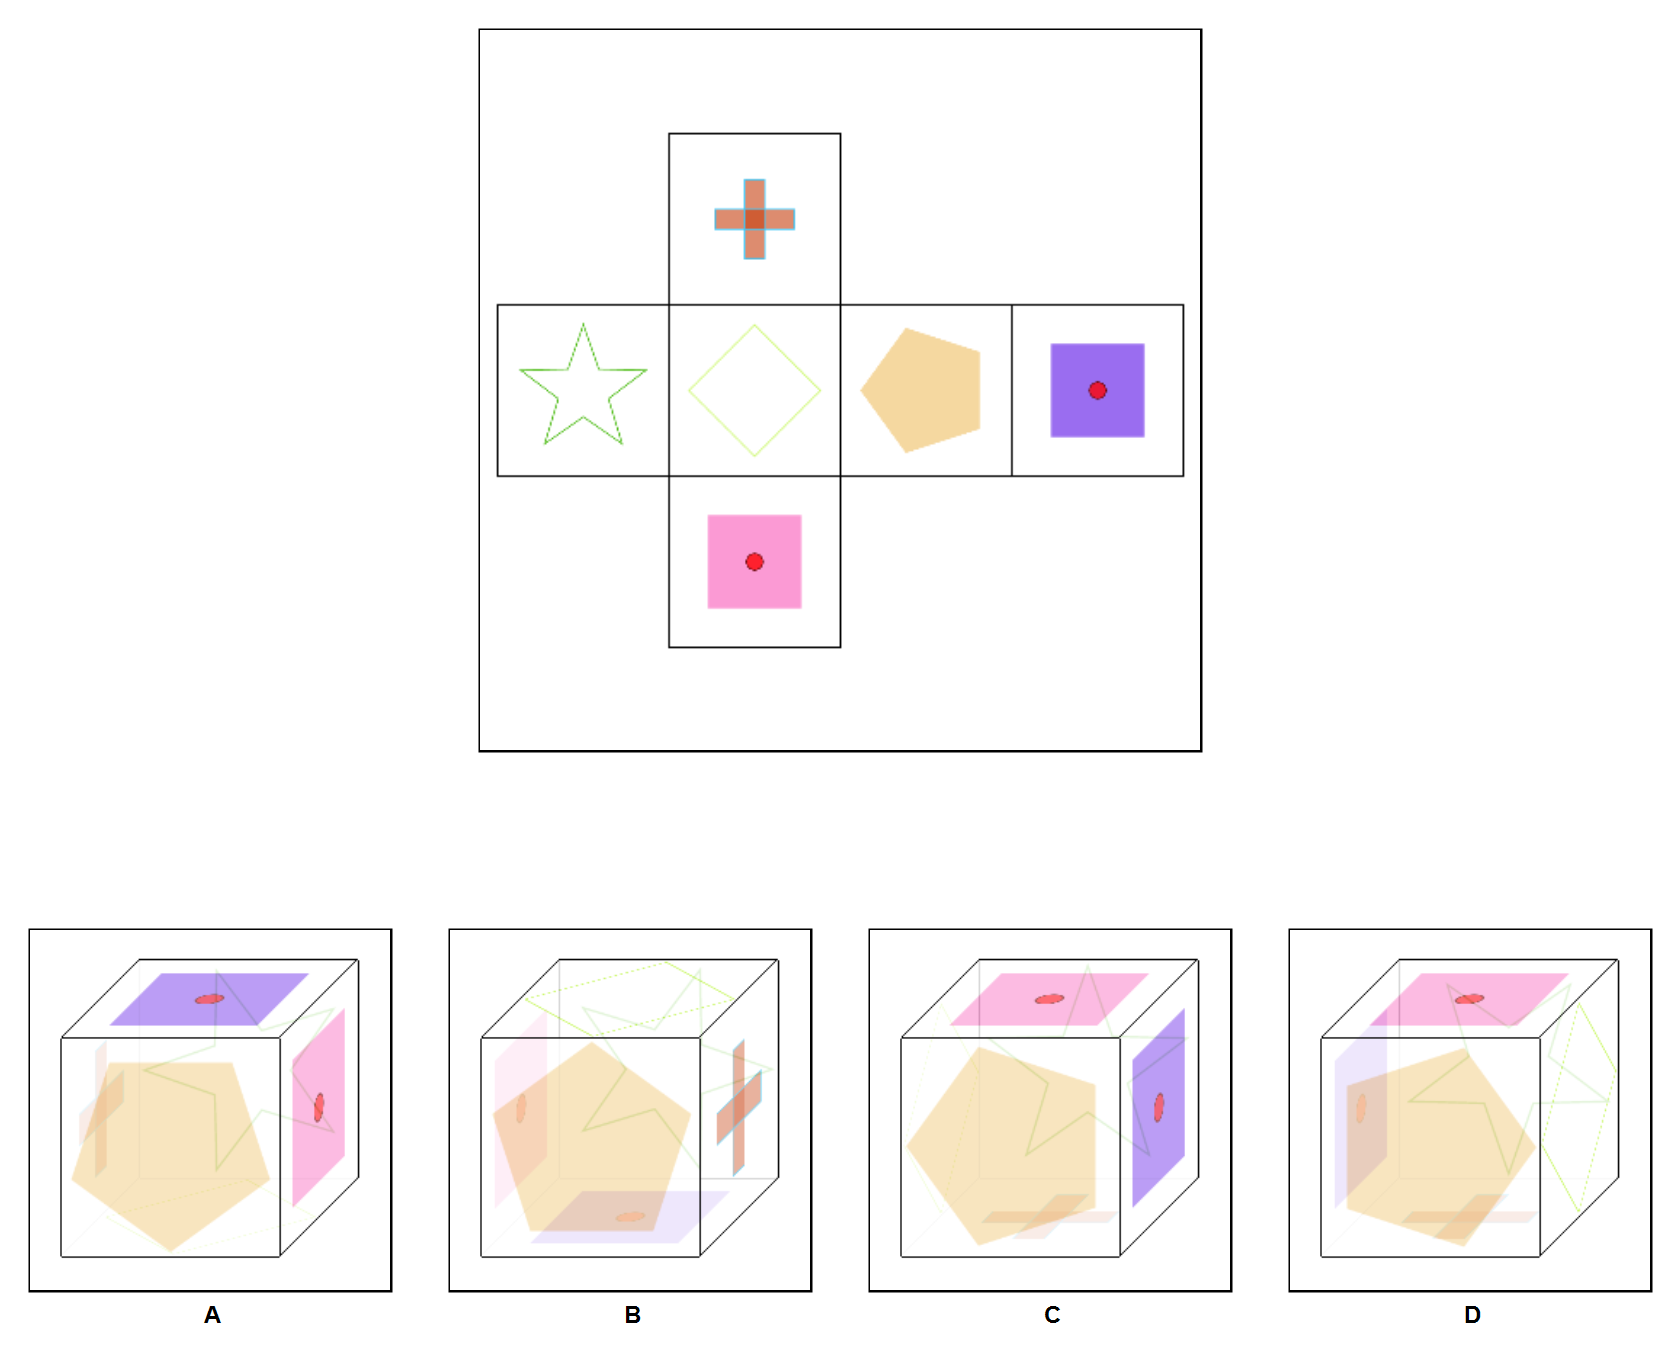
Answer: C